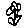
Label: flower